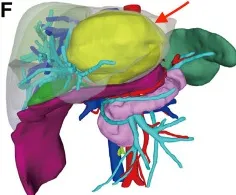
Preoperative imaging findings. (F) 3D reconstruction model based on CT results. The purple area below the liver indicated blood accumulation. The yellow arrow indicated the tumor.
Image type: radiology (ct)